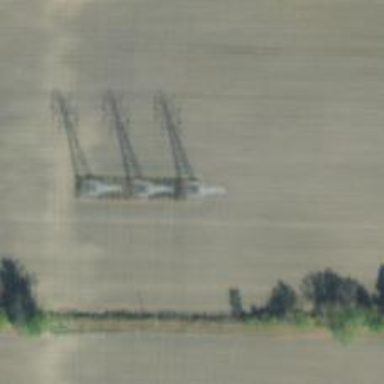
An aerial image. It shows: Lattice structure tower used for power transmission.